Question:
I got the (x,y) center location of two circles and their radius but I need to find their intersection points (marked with red) using JavaScript.
I think the best explanation as far as the math is concerned is found <URL>, but I don't really understand the math so I'm not able to implement it.
For example d = ||P1 - P0|| , what do the || stand for? Does it mean that the resulting number is always a positive?
And also P2 = P0 + a ( P1 - P0 ) / d , aren't the P's here something like (10, 50)? But doing (10,50)+13 in JavaScript gives you 63, so it just ignores the first number, so what's suppose to happen? Should the outcome be (23,63) here or? And also the P1-P0 part or (40,30)-(10,60), how do you express that in JavaScript?
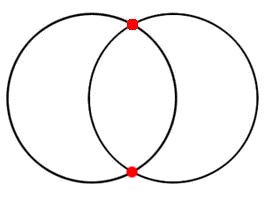
Answer: Translated the C function on the site to JavaScript:
'''
function intersection(x0, y0, r0, x1, y1, r1) {
var a, dx, dy, d, h, rx, ry;
var x2, y2;
/* dx and dy are the vertical and horizontal distances between
* the circle centers.
*/
dx = x1 - x0;
dy = y1 - y0;
/* Determine the straight-line distance between the centers. */
d = Math.sqrt((dy*dy) + (dx*dx));
/* Check for solvability. */
if (d > (r0 + r1)) {
/* no solution. circles do not intersect. */
return false;
}
if (d < Math.abs(r0 - r1)) {
/* no solution. one circle is contained in the other */
return false;
}
/* 'point 2' is the point where the line through the circle
* intersection points crosses the line between the circle
* centers.
*/
/* Determine the distance from point 0 to point 2. */
a = ((r0*r0) - (r1*r1) + (d*d)) / (2.0 * d) ;
/* Determine the coordinates of point 2. */
x2 = x0 + (dx * a/d);
y2 = y0 + (dy * a/d);
/* Determine the distance from point 2 to either of the
* intersection points.
*/
h = Math.sqrt((r0*r0) - (a*a));
/* Now determine the offsets of the intersection points from
* point 2.
*/
rx = -dy * (h/d);
ry = dx * (h/d);
/* Determine the absolute intersection points. */
var xi = x2 + rx;
var xi_prime = x2 - rx;
var yi = y2 + ry;
var yi_prime = y2 - ry;
return [xi, xi_prime, yi, yi_prime];
}
'''